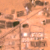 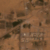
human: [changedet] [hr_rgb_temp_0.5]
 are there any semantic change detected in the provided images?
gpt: Everything remains the same.